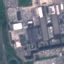
Land use / land cover class: Industrial